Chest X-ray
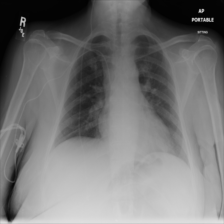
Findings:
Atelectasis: negative
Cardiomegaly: negative
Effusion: negative
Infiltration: negative
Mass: negative
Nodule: negative
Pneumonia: negative
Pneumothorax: negative
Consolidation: negative
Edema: negative
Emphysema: negative
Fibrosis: negative
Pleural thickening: negative
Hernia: negative